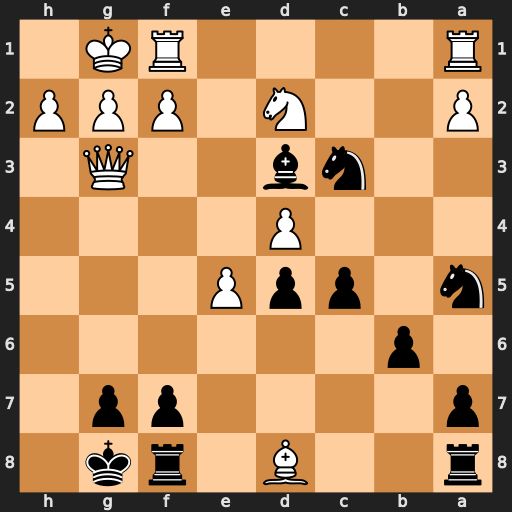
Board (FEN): r2B1rk1/p4pp1/1p6/n1ppP3/3P4/2nb2Q1/P2N1PPP/R4RK1
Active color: b
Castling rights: -
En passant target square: -
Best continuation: Ne2+ Kh1 Nxg3+